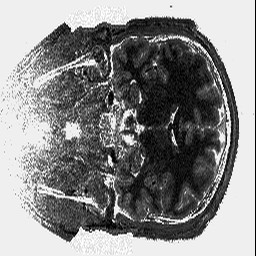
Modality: T1map
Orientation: coronal
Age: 36
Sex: male
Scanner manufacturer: siemens
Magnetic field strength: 3 T
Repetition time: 5 s
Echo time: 0.00298 s